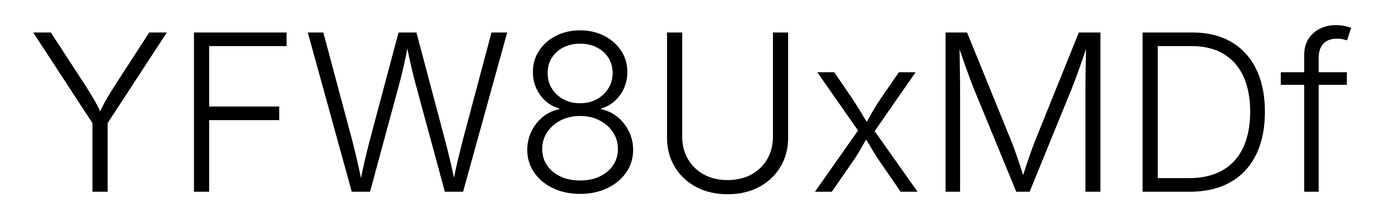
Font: Inter_Light